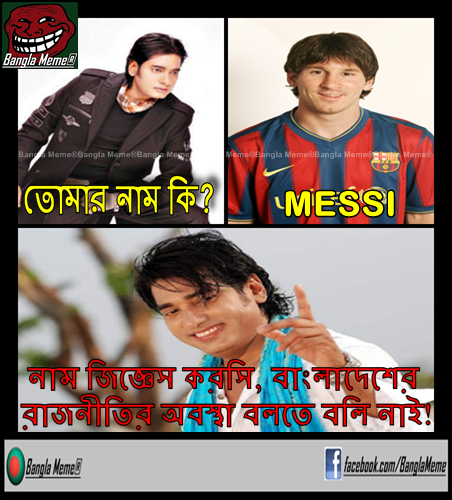
Caption: তোমার নাম কি ?     MESSI   নাম জিজ্ঞেস করসি, বাংলাদেশের রাজনীতির অবস্থা বলতে বলে নাই !
Label: hate